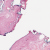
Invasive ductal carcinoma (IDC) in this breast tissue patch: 0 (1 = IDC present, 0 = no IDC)